Question: I would like to resize, stretch an HTML5 canvas in a way that the canvas act like an IMG element: set width-height by pixel, percent...
I wonder if is there any way to convert/export an HTML5 canvas to an IMG element, or any way that can make this possible directly on the canvas.

I'm using KineticJS library, for details.
Please help!
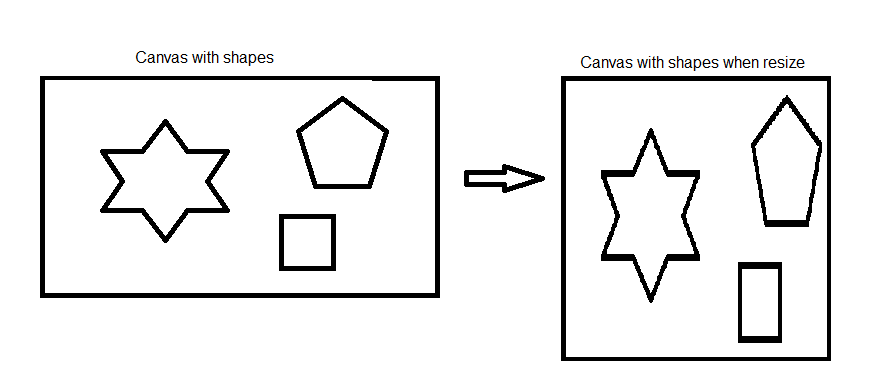
Answer: First, give your canvas an id (e.g. 'example'). Then, using plain JavaScript you can create an image based on that canvas and style it:
'''
var canvas = document.getElementById('example'),
dataUrl = canvas.toDataURL(),
imageFoo = document.createElement('img');
imageFoo.src = dataUrl;
// Style your image here
imageFoo.style.width = '100px';
imageFoo.style.height = '100px';
// After you are done styling it, append it to the BODY element
document.body.appendChild(imageFoo);
'''